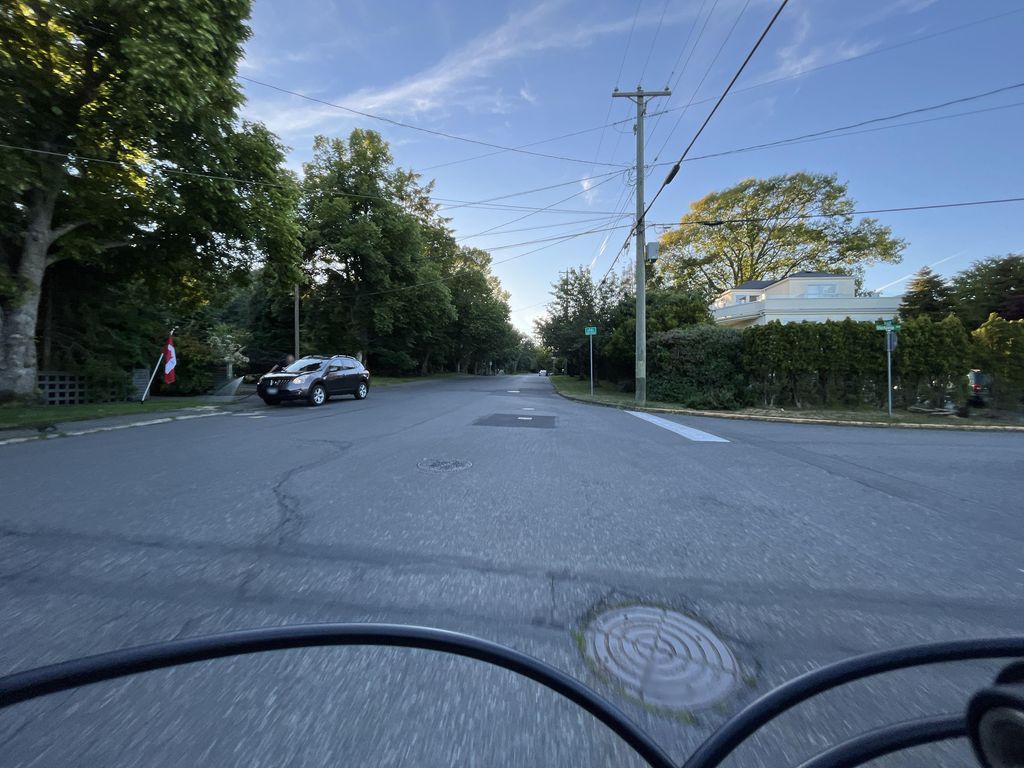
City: victoria